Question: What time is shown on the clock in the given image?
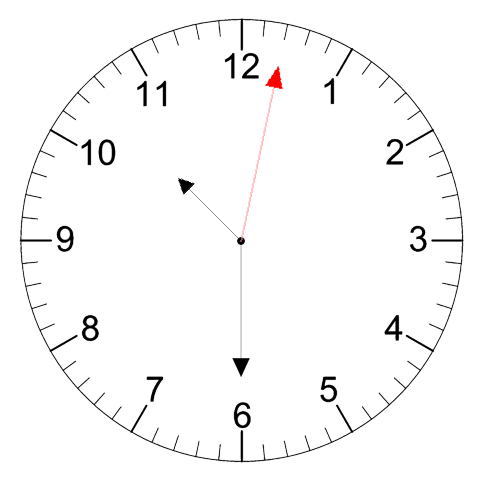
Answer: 10:30:02